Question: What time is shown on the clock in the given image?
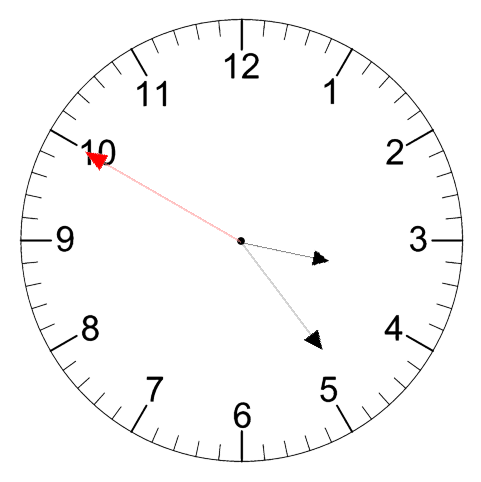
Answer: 03:23:50